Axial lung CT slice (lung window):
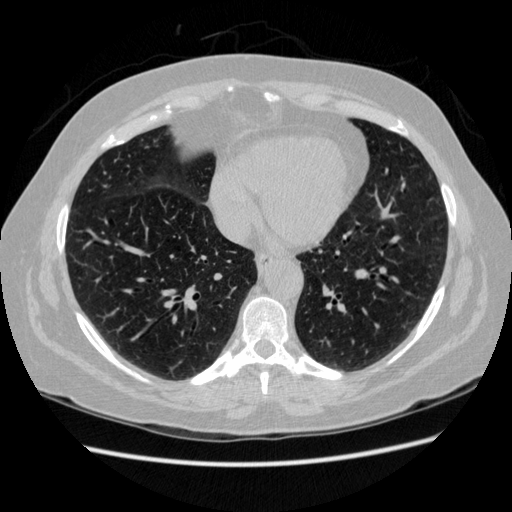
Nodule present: no